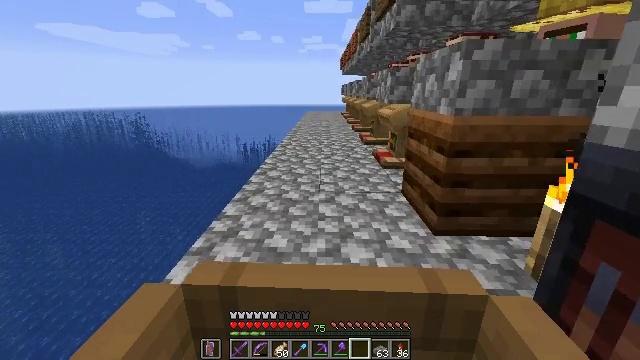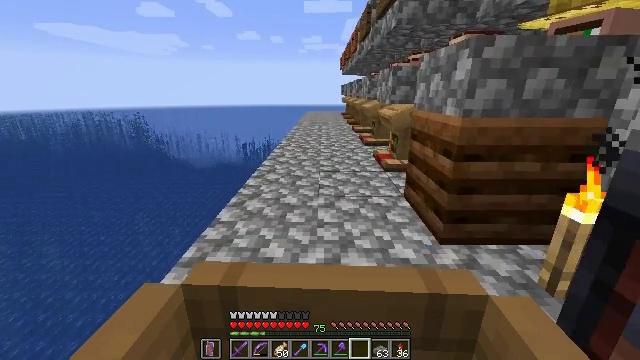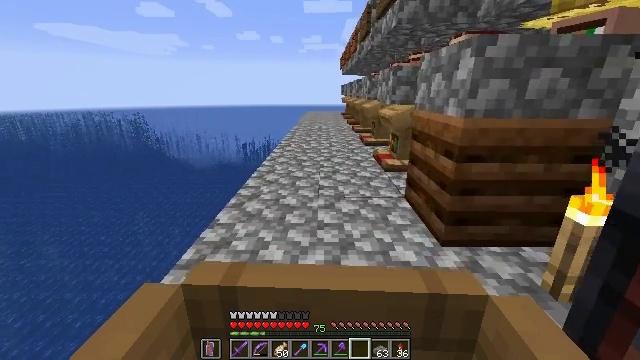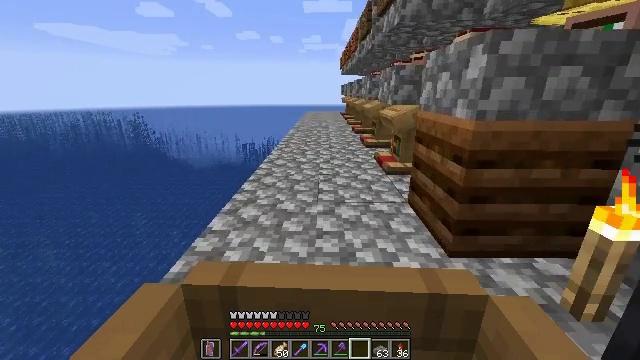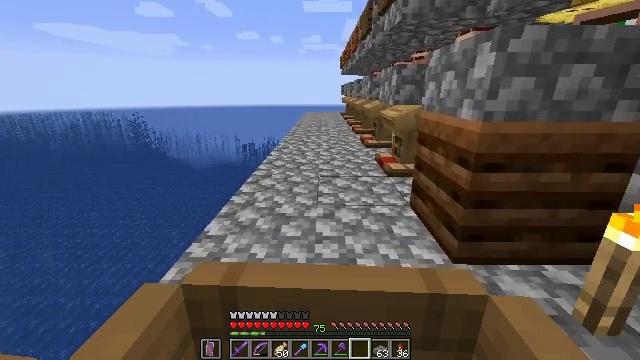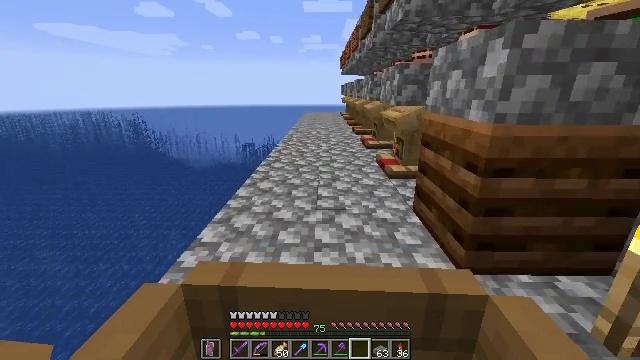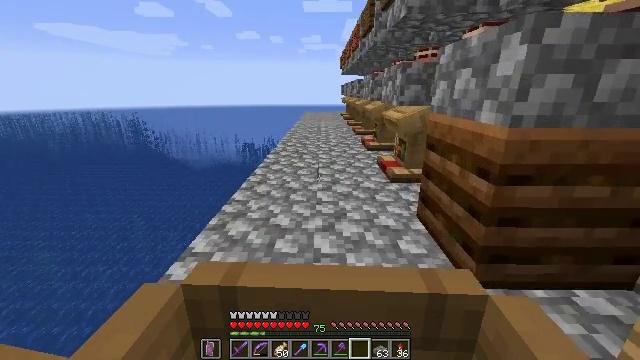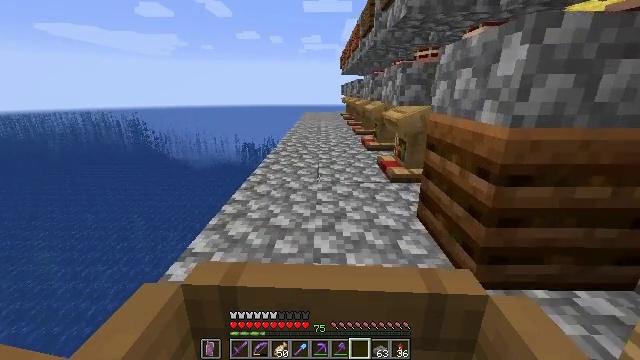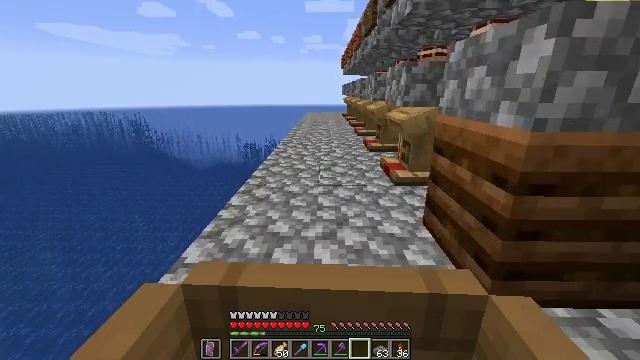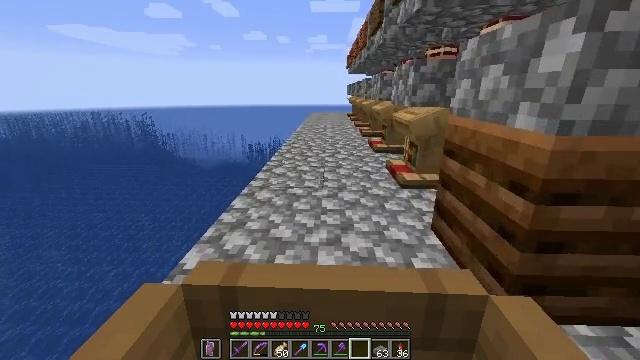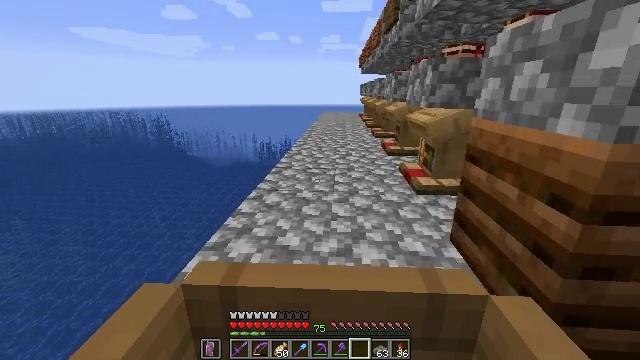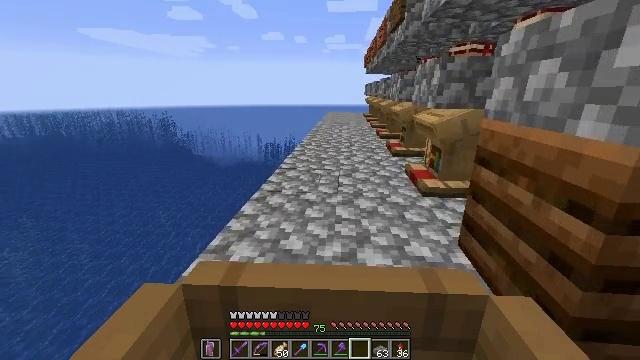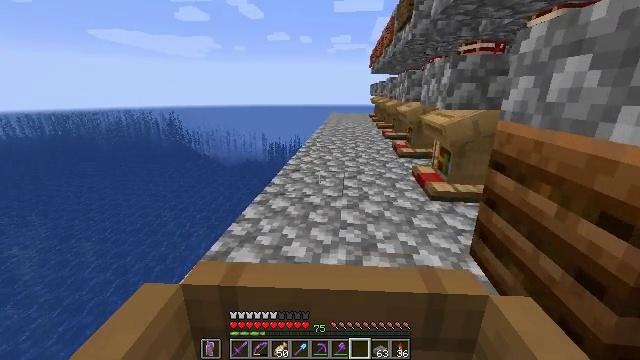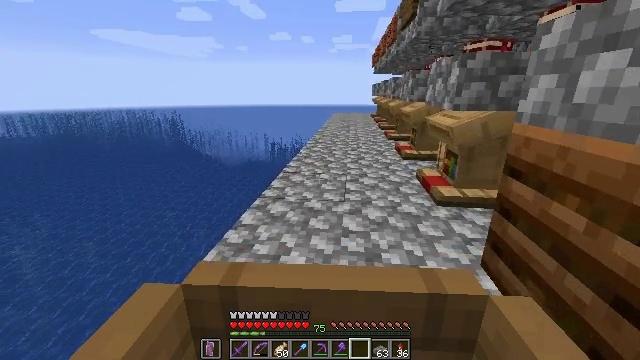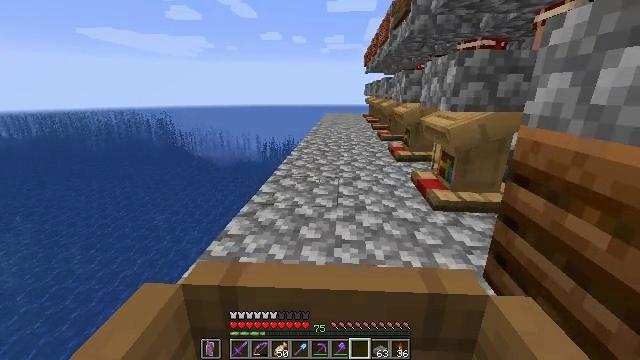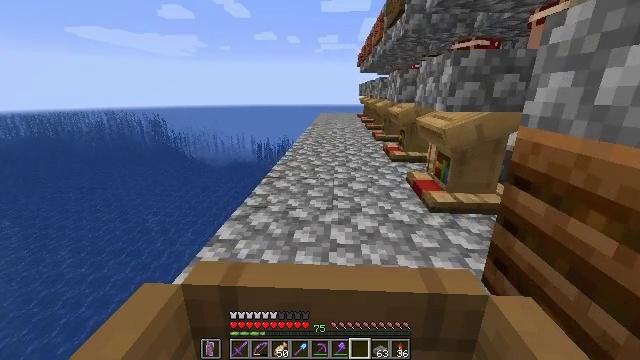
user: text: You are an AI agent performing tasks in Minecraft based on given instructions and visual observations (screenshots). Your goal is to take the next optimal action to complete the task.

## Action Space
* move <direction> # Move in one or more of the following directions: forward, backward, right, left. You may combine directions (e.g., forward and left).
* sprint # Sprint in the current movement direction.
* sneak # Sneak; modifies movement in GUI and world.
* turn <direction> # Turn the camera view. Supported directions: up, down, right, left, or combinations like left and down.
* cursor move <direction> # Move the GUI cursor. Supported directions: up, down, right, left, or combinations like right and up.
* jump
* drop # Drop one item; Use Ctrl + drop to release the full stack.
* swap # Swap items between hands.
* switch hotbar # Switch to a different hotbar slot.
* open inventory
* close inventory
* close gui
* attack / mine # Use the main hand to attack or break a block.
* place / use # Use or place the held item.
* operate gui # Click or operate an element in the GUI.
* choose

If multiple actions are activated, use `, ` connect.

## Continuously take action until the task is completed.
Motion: motion action
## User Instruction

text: Attack the barrel to gather it.
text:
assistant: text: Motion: move forward
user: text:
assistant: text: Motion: move forward
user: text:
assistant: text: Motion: move forward
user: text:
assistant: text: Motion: move forward
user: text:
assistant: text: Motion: move forward
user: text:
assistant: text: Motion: move forward
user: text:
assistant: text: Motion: move forward and move left
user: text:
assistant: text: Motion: move forward and move left
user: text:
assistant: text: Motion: move forward and move left
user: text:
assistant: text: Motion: move forward
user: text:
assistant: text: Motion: move forward
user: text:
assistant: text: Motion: move forward and move right
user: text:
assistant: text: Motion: move forward and move right
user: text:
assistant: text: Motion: move forward and move right
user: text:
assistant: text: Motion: move forward
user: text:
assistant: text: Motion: move forward
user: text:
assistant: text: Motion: move forward
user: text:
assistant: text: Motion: move forward
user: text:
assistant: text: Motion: move forward
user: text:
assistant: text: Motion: move forward
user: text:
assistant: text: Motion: move forward
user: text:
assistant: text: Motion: move forward
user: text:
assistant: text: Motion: move forward
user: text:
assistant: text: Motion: move forward and move left
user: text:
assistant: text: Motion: move forward and move left
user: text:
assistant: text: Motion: move forward
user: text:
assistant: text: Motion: move forward
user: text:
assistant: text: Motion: move forward
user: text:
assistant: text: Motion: move forward
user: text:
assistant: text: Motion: move forward and move right